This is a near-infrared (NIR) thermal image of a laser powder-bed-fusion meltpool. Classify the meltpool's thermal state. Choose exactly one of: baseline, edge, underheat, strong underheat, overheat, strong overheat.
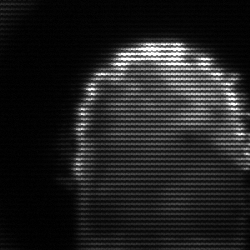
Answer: baseline